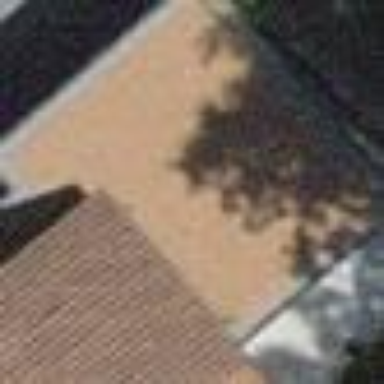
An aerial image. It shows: Garage building.